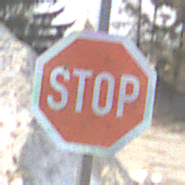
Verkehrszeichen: Stop
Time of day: Midday
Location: Outdoor (Suburban)
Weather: PartlyCloudy
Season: NotSpecified
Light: Natural